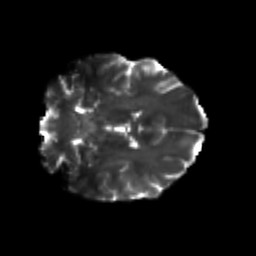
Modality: T2w
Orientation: coronal
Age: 21
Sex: male
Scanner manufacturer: siemens
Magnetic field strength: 3 T
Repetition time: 3.5 s
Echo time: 0.125 s